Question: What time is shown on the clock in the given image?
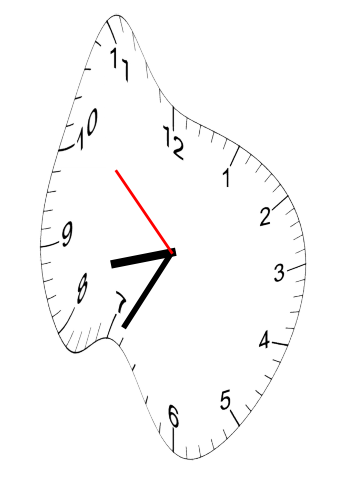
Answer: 08:34:52